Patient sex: M
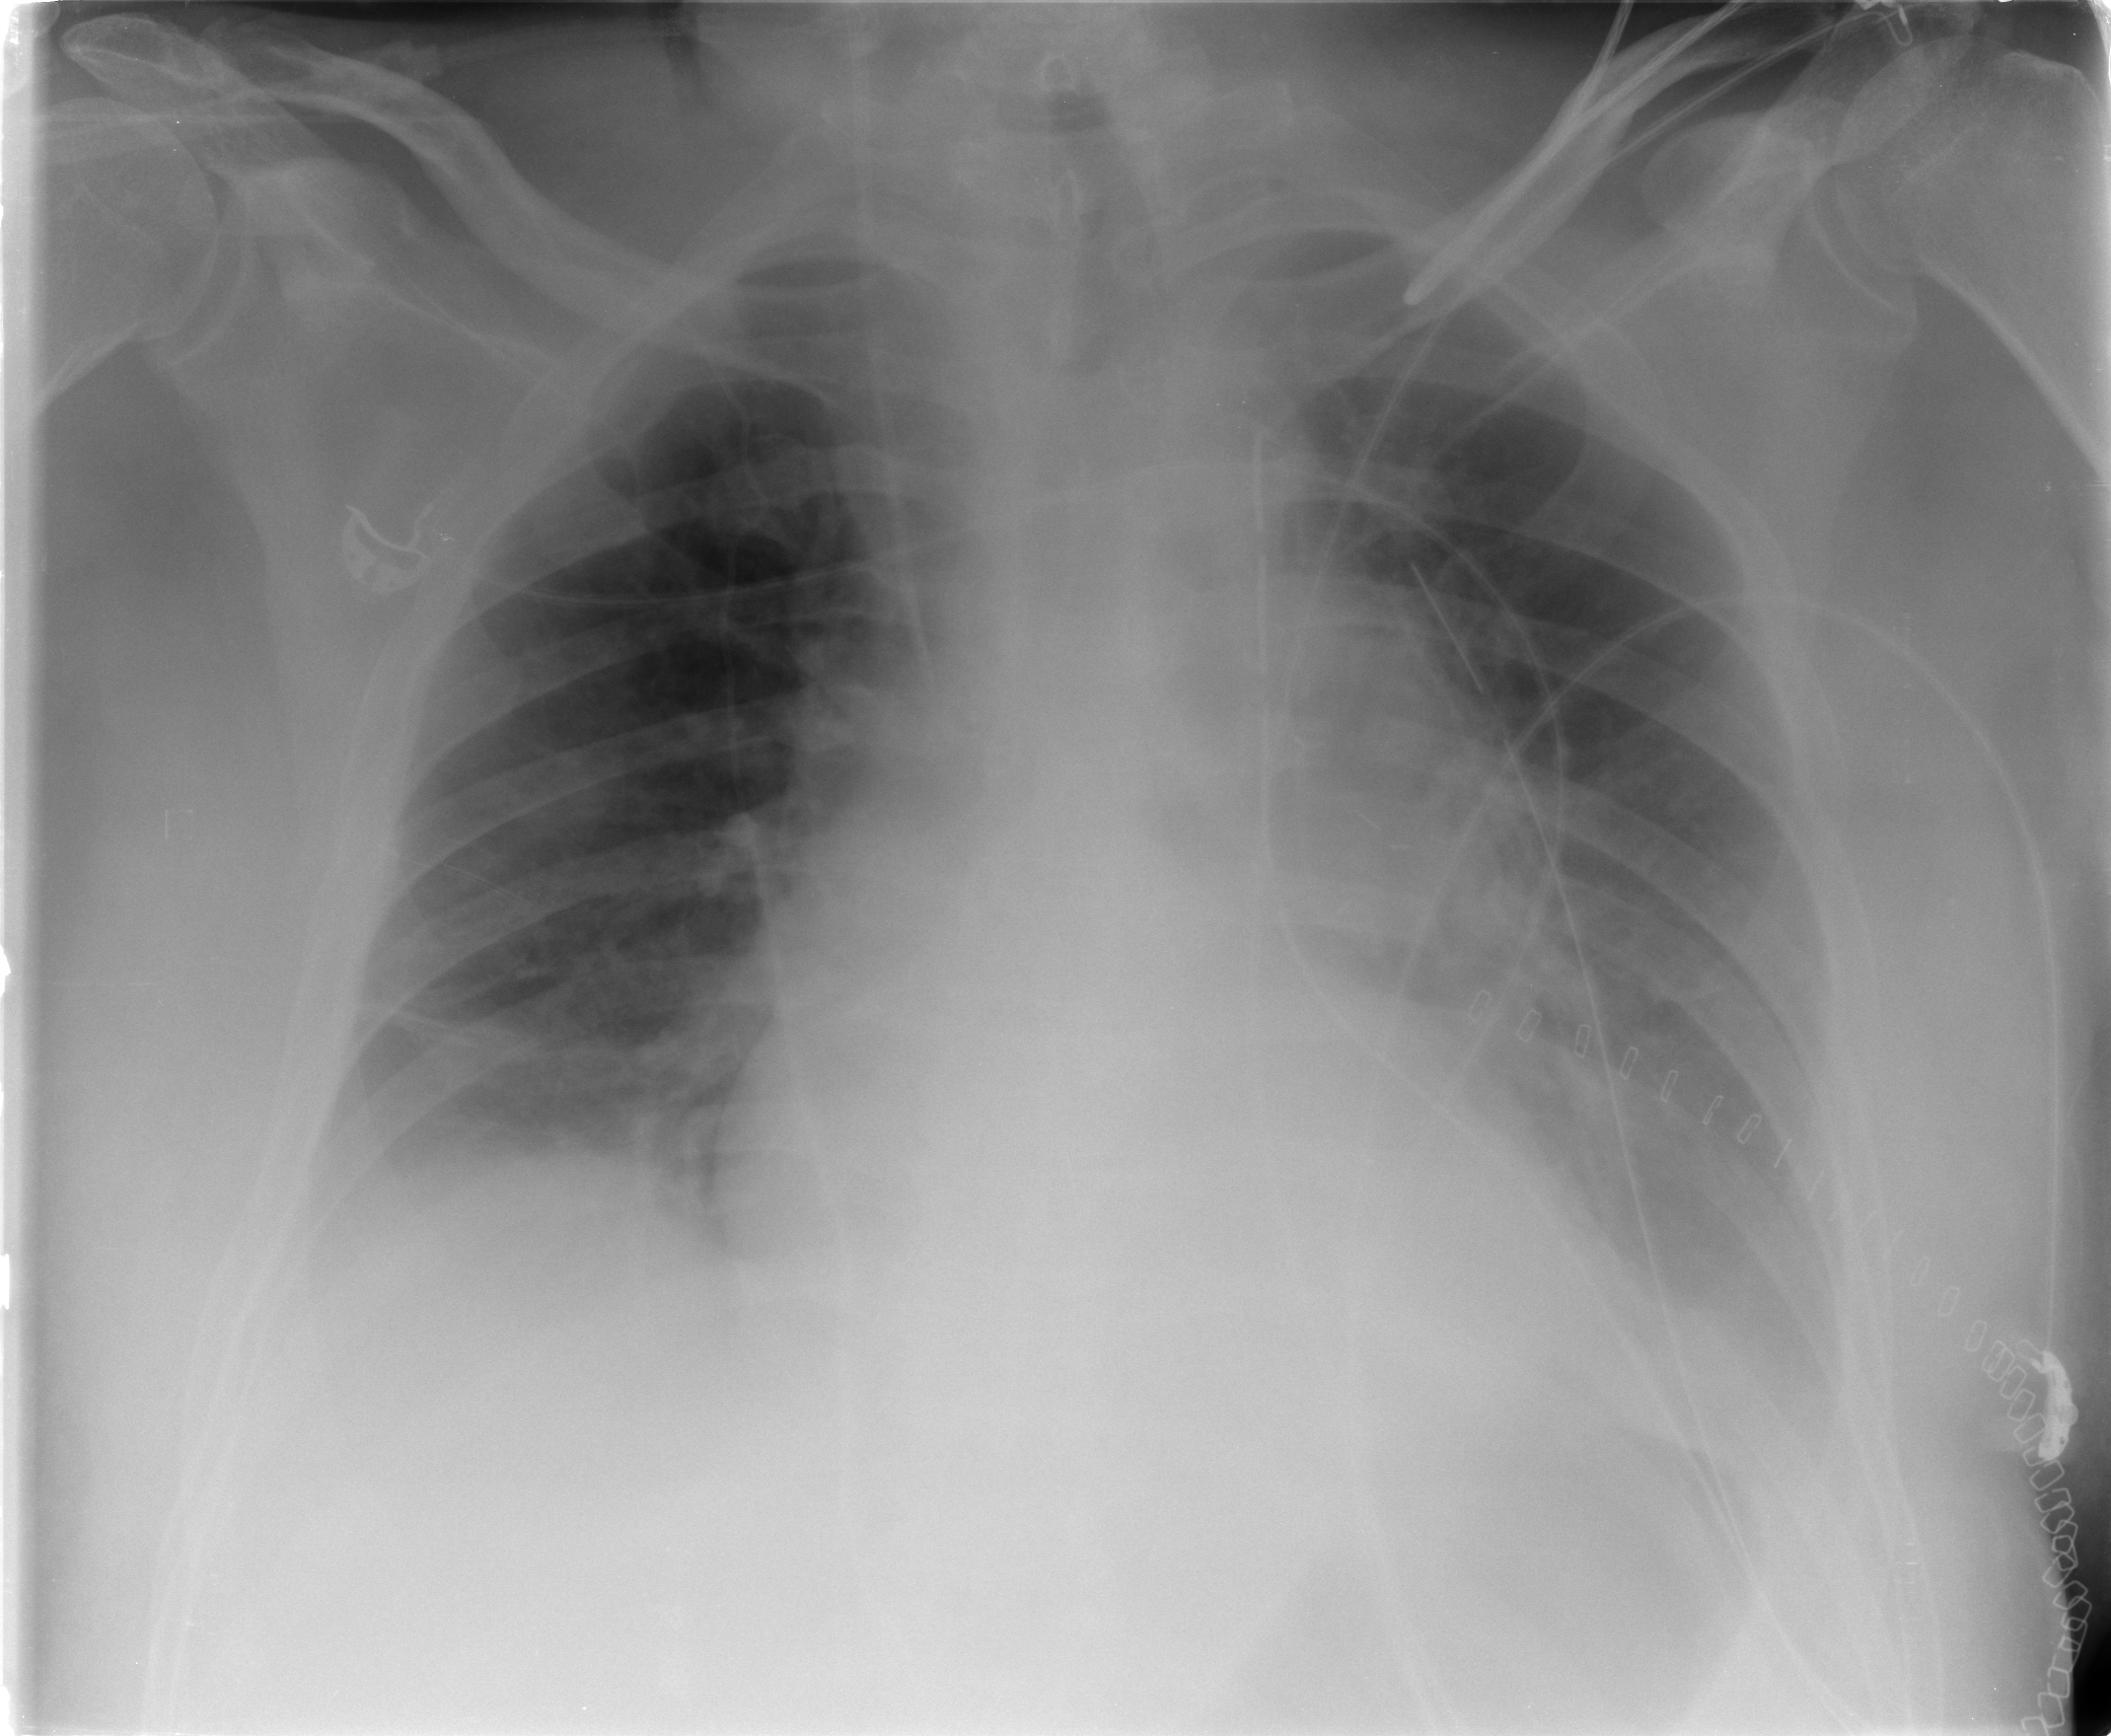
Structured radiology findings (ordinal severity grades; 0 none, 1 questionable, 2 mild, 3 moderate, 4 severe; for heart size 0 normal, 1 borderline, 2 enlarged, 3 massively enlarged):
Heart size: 0
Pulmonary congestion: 2
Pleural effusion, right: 2
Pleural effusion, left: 3
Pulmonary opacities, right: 0
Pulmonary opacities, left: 0
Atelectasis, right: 2
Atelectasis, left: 2